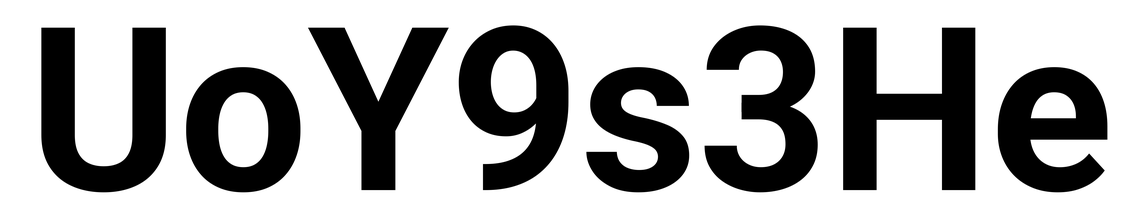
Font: Roboto_Bold